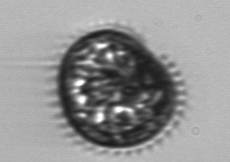
Label: Protoperidinium